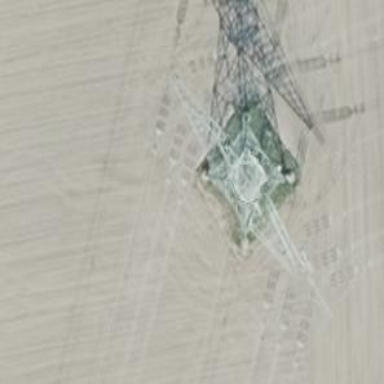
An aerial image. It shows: Power tower.